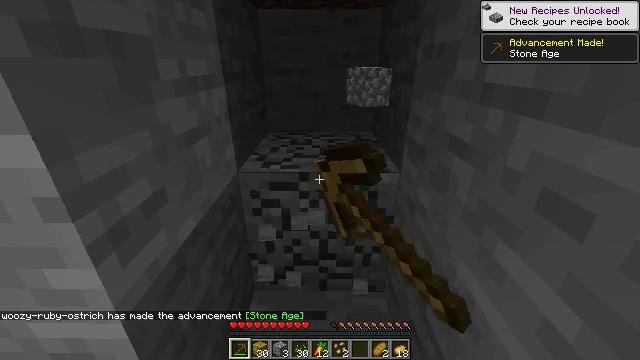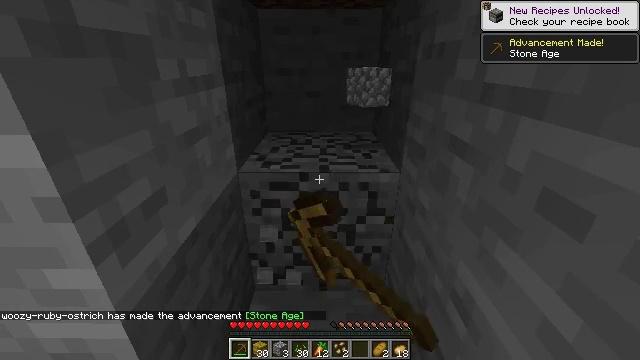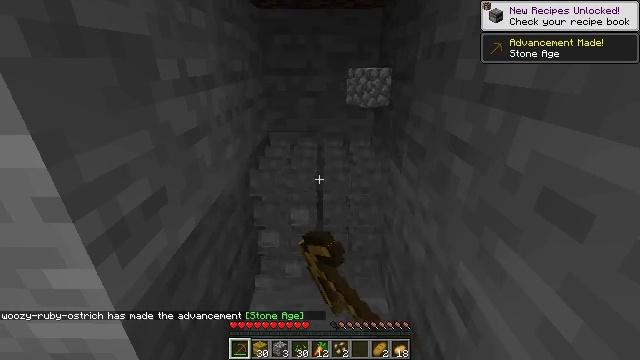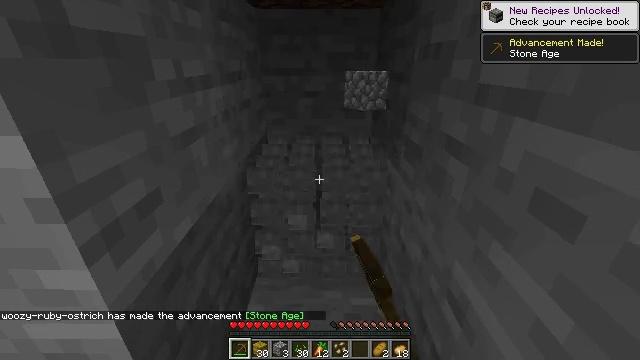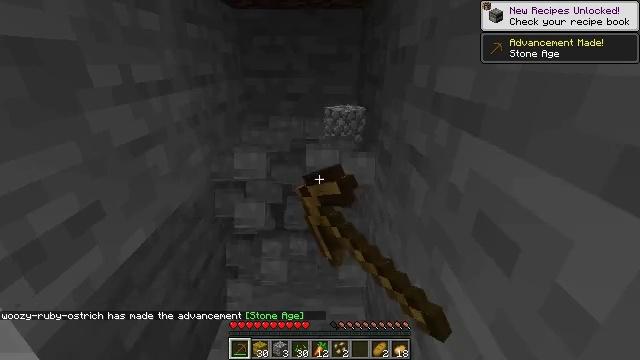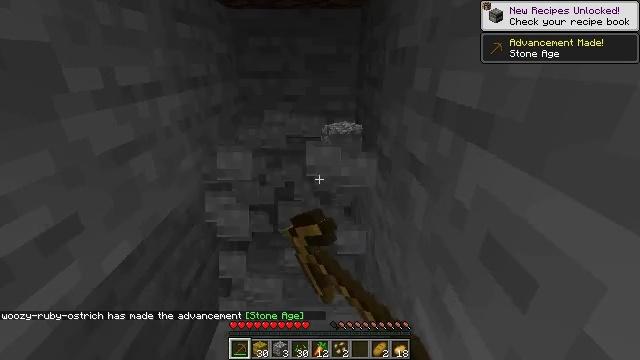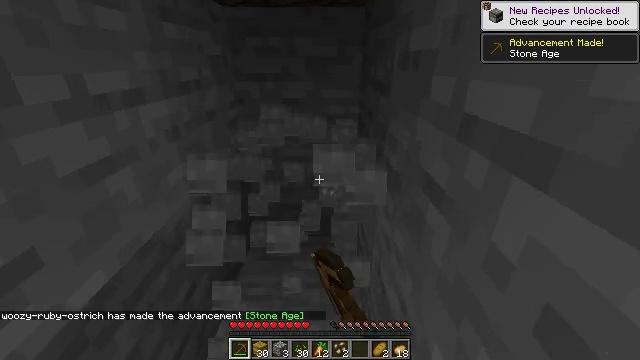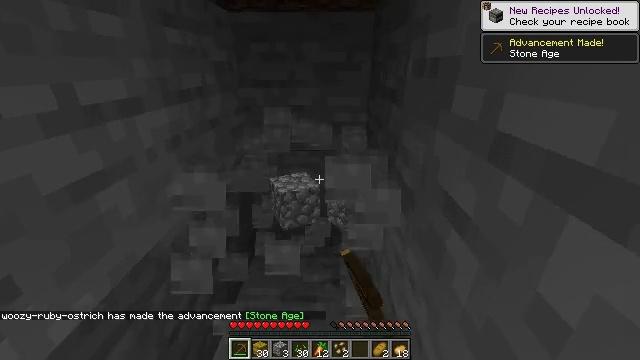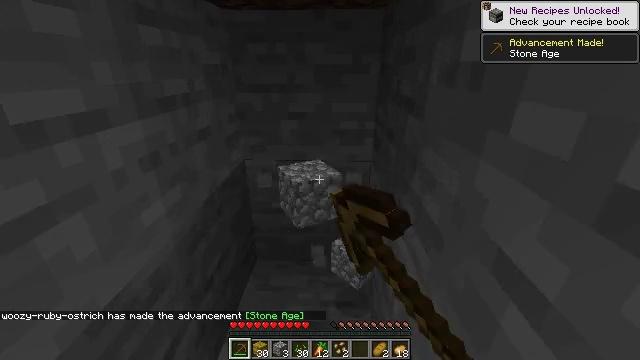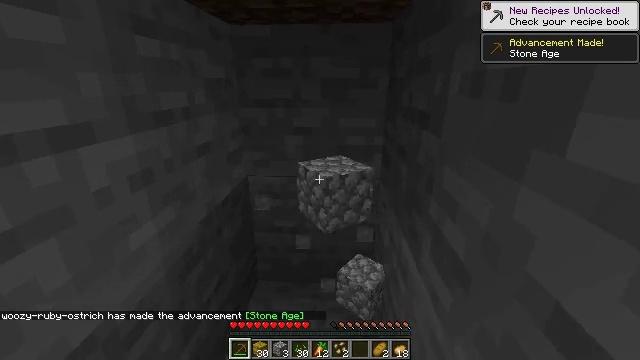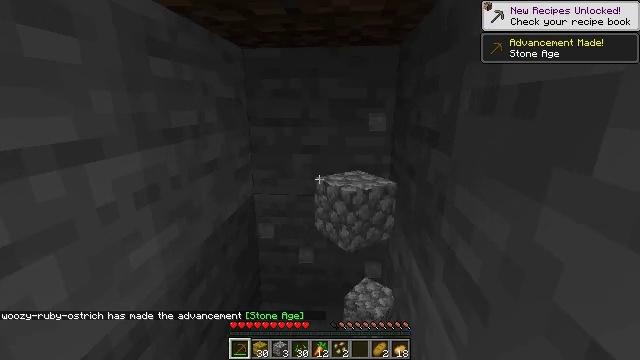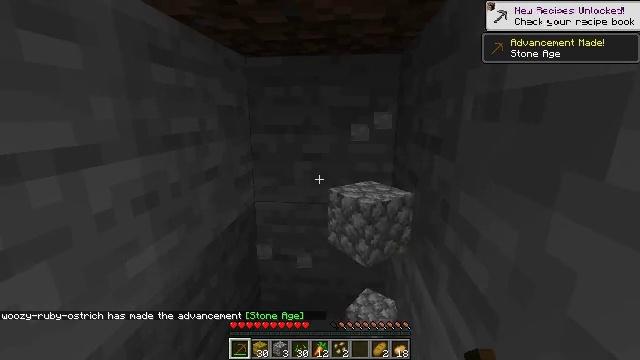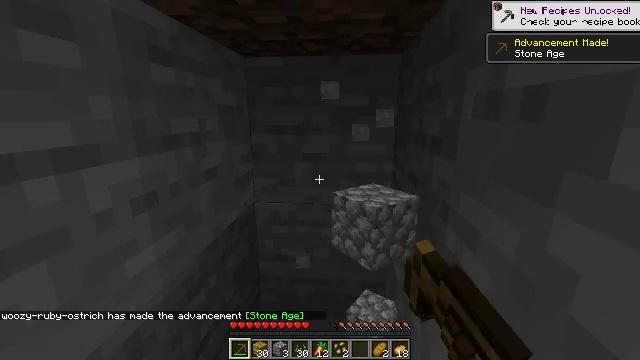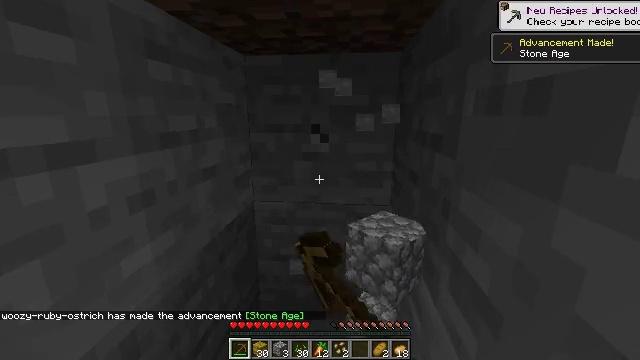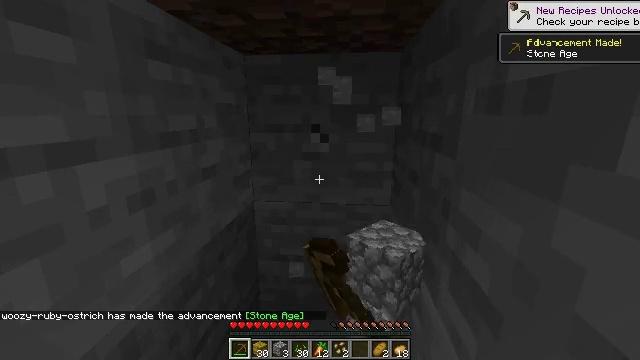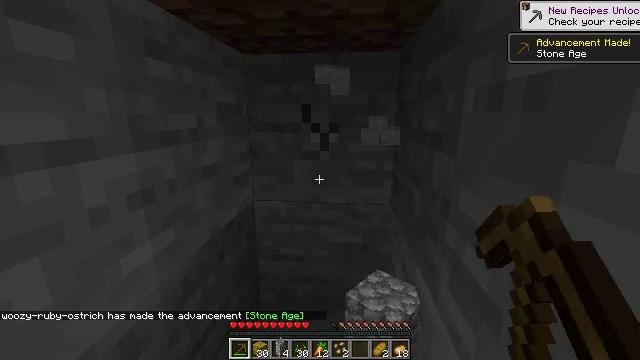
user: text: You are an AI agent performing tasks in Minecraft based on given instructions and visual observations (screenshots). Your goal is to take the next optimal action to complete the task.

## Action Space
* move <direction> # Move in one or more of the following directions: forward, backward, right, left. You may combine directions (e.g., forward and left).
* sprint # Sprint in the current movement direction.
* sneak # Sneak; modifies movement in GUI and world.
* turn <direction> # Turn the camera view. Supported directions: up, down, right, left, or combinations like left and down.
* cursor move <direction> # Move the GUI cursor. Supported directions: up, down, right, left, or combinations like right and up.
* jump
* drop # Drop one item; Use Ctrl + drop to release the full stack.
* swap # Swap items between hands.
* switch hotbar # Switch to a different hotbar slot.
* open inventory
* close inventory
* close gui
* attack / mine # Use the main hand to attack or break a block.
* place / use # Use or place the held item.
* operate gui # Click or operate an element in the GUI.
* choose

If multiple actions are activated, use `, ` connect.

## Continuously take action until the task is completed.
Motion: motion action
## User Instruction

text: Mine stone underground.
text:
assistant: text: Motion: attack / mine
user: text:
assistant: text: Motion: attack / mine
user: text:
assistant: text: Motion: move right, attack / mine
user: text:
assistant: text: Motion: move forward and move right, attack / mine
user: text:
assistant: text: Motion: move forward and move right, attack / mine
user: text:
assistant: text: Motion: move forward and move right, attack / mine
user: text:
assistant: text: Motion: move forward, turn left, attack / mine
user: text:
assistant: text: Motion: attack / mine
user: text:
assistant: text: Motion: turn left and up, attack / mine
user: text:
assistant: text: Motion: turn left and up, attack / mine
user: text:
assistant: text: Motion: turn up, attack / mine
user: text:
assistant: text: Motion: attack / mine
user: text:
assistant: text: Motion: attack / mine
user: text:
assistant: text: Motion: attack / mine
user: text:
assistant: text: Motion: attack / mine
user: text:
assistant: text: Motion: attack / mine
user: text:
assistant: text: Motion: attack / mine
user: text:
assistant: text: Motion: attack / mine
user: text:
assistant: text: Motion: attack / mine
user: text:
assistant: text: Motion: attack / mine
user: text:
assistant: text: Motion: attack / mine
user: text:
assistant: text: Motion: attack / mine
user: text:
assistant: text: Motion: attack / mine
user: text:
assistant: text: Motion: attack / mine
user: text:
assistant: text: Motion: attack / mine
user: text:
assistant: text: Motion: attack / mine
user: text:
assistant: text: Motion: attack / mine
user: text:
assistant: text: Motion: attack / mine
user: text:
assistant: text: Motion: attack / mine
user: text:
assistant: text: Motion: attack / mine